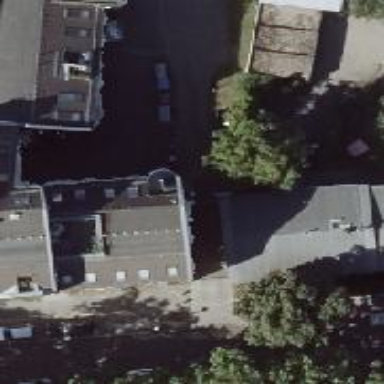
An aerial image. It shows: Building with apartments featuring unique double saltbox roof shape.